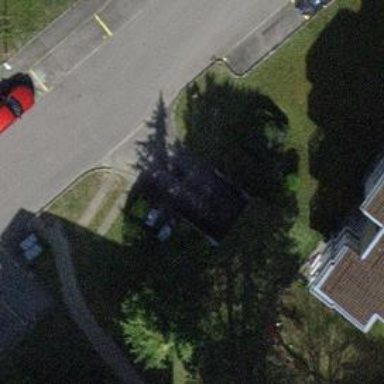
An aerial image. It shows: Parking entrance.